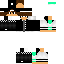
A male human skin with dark skin, wearing brown long hair dressed in a blue hoodie and black pants, featuring a closed mouth.